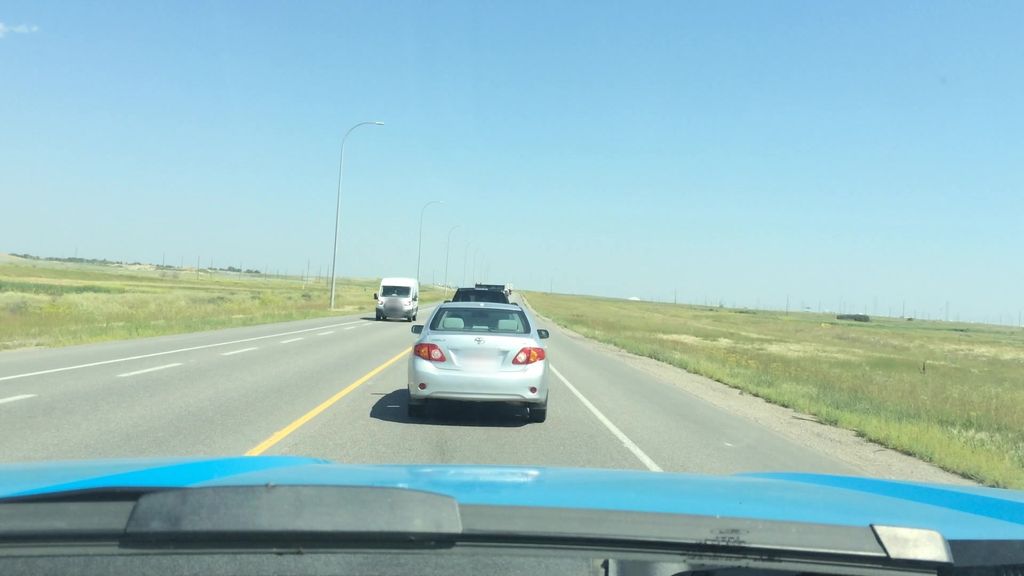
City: calgary